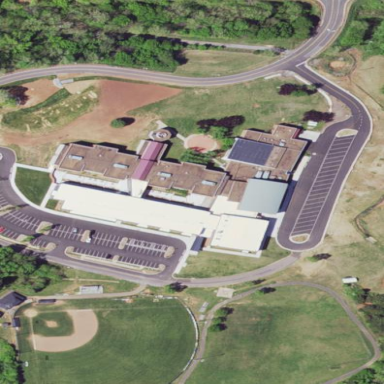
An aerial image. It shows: School.